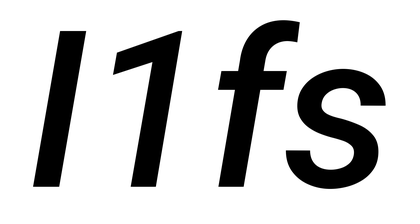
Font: Roboto-Italic_Medium_Italic